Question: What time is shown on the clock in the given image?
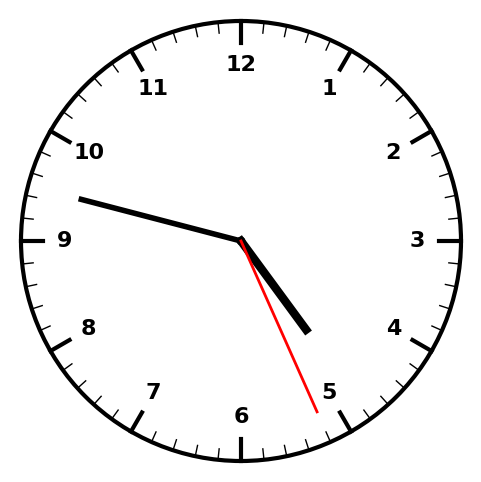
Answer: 04:47:26